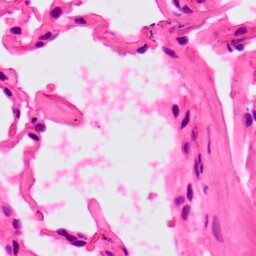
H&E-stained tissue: Lung